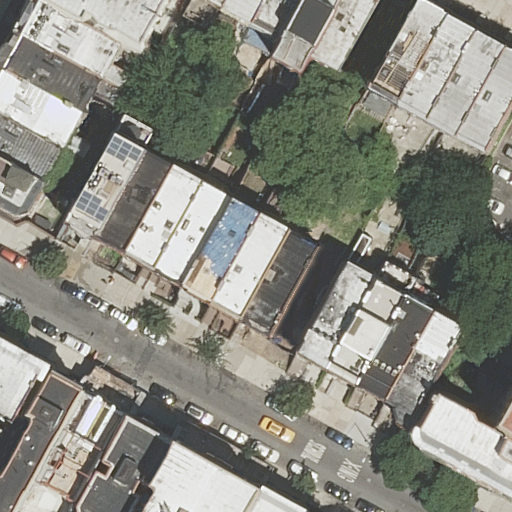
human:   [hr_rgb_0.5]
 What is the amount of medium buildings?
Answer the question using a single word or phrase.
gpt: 23

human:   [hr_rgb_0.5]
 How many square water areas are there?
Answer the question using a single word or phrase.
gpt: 0

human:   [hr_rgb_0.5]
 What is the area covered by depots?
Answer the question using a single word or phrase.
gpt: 0m2

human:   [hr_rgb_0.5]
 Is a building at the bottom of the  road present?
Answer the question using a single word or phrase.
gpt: yes

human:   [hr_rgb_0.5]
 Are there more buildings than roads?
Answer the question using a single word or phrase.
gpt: yes

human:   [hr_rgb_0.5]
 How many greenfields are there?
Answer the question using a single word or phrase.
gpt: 0

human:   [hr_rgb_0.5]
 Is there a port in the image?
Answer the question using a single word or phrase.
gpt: no

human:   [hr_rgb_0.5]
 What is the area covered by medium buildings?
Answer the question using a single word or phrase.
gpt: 3450m2

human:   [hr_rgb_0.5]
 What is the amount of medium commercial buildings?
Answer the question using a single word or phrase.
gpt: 0

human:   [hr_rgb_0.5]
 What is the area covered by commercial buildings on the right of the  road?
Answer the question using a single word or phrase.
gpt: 0m2

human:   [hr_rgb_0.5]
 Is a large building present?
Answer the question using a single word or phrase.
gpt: no

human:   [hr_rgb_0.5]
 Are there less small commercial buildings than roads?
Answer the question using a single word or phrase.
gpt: yes

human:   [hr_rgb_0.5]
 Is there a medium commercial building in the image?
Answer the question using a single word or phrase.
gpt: no

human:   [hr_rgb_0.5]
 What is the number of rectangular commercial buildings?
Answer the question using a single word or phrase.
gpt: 0

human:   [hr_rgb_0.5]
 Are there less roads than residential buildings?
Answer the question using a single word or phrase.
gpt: yes

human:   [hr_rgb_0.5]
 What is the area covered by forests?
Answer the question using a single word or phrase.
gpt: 0m2

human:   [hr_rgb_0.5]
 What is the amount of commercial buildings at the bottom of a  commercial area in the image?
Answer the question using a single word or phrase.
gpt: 0

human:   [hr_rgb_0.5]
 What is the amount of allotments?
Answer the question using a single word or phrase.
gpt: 0

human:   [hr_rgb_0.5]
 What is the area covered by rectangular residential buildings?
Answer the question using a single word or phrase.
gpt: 2712m2

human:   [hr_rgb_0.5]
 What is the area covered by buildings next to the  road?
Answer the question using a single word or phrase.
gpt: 3904m2

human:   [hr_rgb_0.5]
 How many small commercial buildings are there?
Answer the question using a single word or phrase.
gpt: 0

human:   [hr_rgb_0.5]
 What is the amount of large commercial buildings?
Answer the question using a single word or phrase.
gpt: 0

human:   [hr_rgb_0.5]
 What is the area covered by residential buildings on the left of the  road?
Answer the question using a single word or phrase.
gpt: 1485m2

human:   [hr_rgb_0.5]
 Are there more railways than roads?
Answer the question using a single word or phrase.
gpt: no

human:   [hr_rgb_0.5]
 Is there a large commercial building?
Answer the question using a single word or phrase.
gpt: no

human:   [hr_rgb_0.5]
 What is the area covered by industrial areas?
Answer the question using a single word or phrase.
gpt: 0m2

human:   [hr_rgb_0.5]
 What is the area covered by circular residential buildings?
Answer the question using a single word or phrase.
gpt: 0m2

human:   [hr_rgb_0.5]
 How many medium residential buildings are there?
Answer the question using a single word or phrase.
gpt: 23

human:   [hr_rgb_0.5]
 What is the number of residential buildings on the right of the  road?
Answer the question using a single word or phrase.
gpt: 16

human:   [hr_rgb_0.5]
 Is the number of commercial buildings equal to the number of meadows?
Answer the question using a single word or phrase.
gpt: yes

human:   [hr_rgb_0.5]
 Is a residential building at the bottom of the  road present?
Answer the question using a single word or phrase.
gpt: yes

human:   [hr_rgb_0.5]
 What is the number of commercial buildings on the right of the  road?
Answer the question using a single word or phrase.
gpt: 0

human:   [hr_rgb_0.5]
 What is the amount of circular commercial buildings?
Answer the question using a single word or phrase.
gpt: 0

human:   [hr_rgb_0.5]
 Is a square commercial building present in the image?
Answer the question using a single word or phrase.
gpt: no

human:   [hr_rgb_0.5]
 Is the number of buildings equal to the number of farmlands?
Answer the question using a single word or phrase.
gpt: no

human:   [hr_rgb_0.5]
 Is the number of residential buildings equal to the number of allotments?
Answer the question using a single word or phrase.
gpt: no